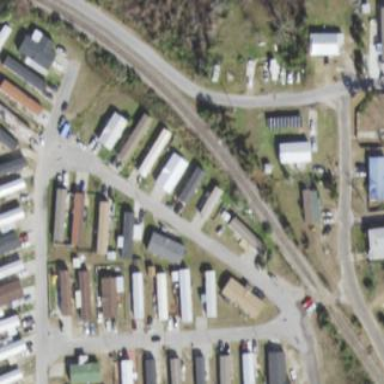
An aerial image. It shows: Residential area designated as trailer park.